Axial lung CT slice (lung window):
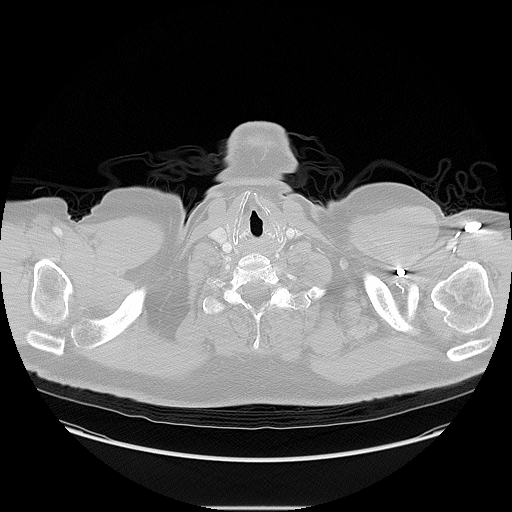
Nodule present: no